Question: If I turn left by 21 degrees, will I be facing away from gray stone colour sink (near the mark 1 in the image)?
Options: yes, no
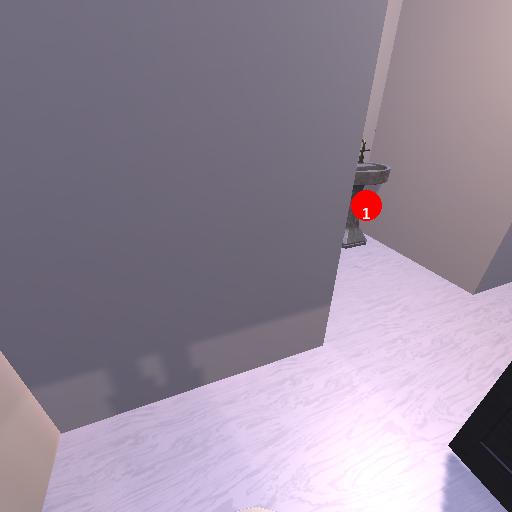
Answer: yes